Question: I have this view model below, from which I am trying to read the values of of the hidden fields and textboxes however, I am having an error of:
> Uncaught TypeError: Cannot call method 'value' of undefined
I have tried to use 'val()', 'text()', val, text, 'value()' and value but all didn't work. I wonder what am I doing wrong?
'''
@model Invoice.Web.ViewModels.ProductSelectorVM
<table id="productPriceListGrid">
<thead>
<tr>
<th>
</th>
<th>
Product
</th>
<th>
Price
</th>
<th>
Discount
</th>
<th>
VAT
</th>
</tr>
</thead>
<tbody>
@if (Model.ProductPriceList != null)
{
foreach (var product in Model.ProductPriceList)
{
<tr>
<td>
@Html.Hidden("ProductID", product.ProductID)
</td>
<td>
@Html.Label(product.ProductName)
</td>
<td>
@Html.TextBox("Price", product.Price , new { @class = "k-textbox" })
</td>
<td>
@Html.TextBox("Discount", product.Discount)
</td>
<td>
@Html.TextBox("VAT", product.VAT)
</td>
</tr>
}
}
</tbody>
</table>
<div class="row">
<input type="button" name="GenerateInvoiceButton" id="GenerateInvoiceButton" value="Generate Invoice" onclick="generateInvoice()" />
</div>
'''
The JavaScript
'''
<script>
function generateInvoice() {
debugger;
var count = 0;
var allPrices = [];
$("#productPriceListGrid tr").each(function () {
var productId = $("hidden[name='ProductID']")[count].value();
var price = $("input[name='Price']")[count].value();
var discount = $("input[name='Discount']")[count].value();
var vat = $("input[name='VAT']")[count].value();
var priceItem = {};
priceItem["ProductID"] = productId;
priceItem["Price"] = price;
priceItem["Discount"] = discount;
priceItem["VAT"] = vat;
allPrices.push(priceItem);
count++;
});
var request = {allPrices : allPrices}
$.ajax({
type: "POST",
url: "/Invoice/GenerateInvoice",
data: JSON.stringify(request),
datatype: "JSONP",
contentType: "application/json; charset=utf-8",
success: function (returneddata) {
if (returneddata.ok) {
alert(returneddata.message);
}
}
});
}
</script>
'''
This is how the above view is renderring:

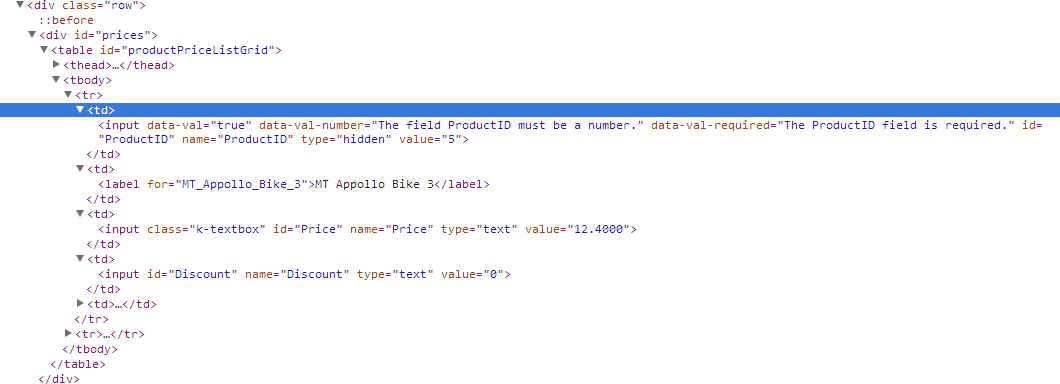
Answer: You are using
'''
$("hidden[name='ProductID']")[count].value();
'''
It's wrong, to select an element using it's name you may use something like this:
'''
$("input[name='ProductID']")
'''
To get the value just use
'''
var valueOfProductId = $("input[name='ProductID']").val();
'''
The 'ProductID' is used as 'id' in the rendered 'HTML' so try this to select it using 'id':
'''
var valueOfProductId = $('#ProductID').val();
'''
<URL>.